Question: I want to have an alphabetical list.
1. List item will have a fixed width
2. List will have a fixed height.
3. Items should start from top after the specified height

<URL>
Thanks in advance!
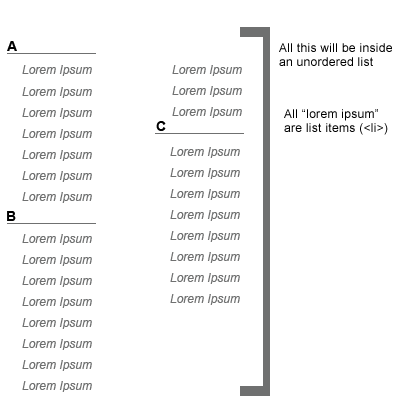
Answer: You can achieve your desired behavior quite easily using columns. Here's a sample on how to do it.
:
'''
<ul>
<li>List item</li>
<li>List item</li>
<li>List item</li>
<li>List item</li>
<li>List item</li>
<li>List item</li>
<li>List item</li>
<li>List item</li>
<li>List item</li>
<li>List item</li>
<li>List item</li>
<li>List item</li>
<li>List item</li>
<li>List item</li>
<li>List item</li>
<li>List item</li>
<li>List item</li>
<li>List item</li>
<li>List item</li>
<li>List item</li>
<li>List item</li>
<li>List item</li>
<li>List item</li>
</ul>
'''
:
'''
ul {
-webkit-column-count: 3; /*3 is just a placeholder -- can be anything*/
-moz-column-count: 3;
column-count: 3;
width: 300px; /*your fixed width*/
height: 100px; /*your fixed height*/
}
'''
:

An awesome plugin by Taylor Smith <URL>
I hope that helped in any manner!